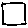
Label: square